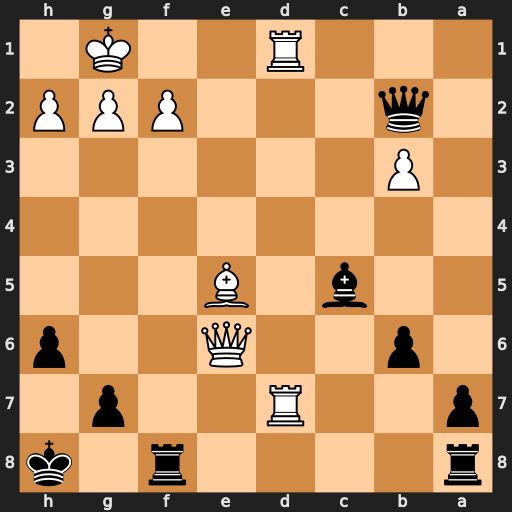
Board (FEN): r4r1k/p2R2p1/1p2Q2p/2b1B3/8/1P6/1q3PPP/3R2K1
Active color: b
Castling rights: -
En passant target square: -
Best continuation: Qxf2+ Kh1 Qf1+ Rxf1 Rxf1#